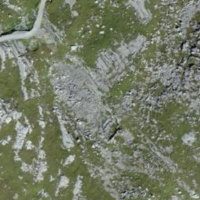
EUNIS habitat code: 50
Species observed at this site:
Lagopus muta
Saxifraga aizoides
Pinguicula alpina
Anthus spinoletta